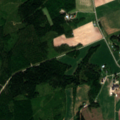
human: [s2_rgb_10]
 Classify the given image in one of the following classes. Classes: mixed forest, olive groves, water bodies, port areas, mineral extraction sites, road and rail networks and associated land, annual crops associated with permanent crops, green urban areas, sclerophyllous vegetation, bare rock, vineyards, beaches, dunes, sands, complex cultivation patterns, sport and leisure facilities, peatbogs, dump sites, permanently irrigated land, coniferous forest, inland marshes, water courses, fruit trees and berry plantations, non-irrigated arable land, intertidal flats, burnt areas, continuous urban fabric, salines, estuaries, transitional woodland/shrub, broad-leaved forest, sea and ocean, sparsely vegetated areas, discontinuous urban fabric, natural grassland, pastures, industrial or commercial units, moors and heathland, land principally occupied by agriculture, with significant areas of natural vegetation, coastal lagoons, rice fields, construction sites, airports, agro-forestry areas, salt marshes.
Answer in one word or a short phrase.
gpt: non-irrigated arable land, land principally occupied by agriculture, with significant areas of natural vegetation, broad-leaved forest, coniferous forest, mixed forest